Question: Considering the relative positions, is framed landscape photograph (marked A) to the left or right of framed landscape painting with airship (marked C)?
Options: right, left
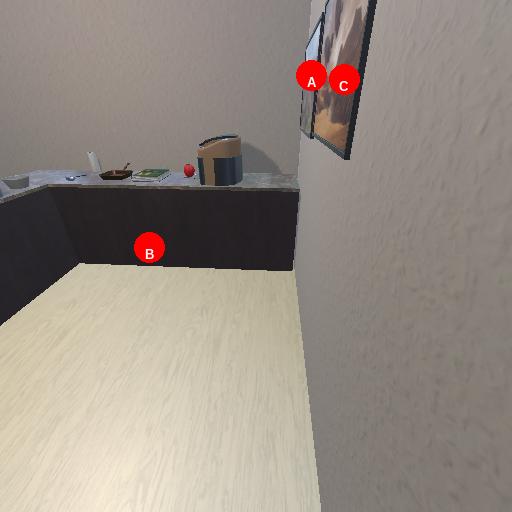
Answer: right